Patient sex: M
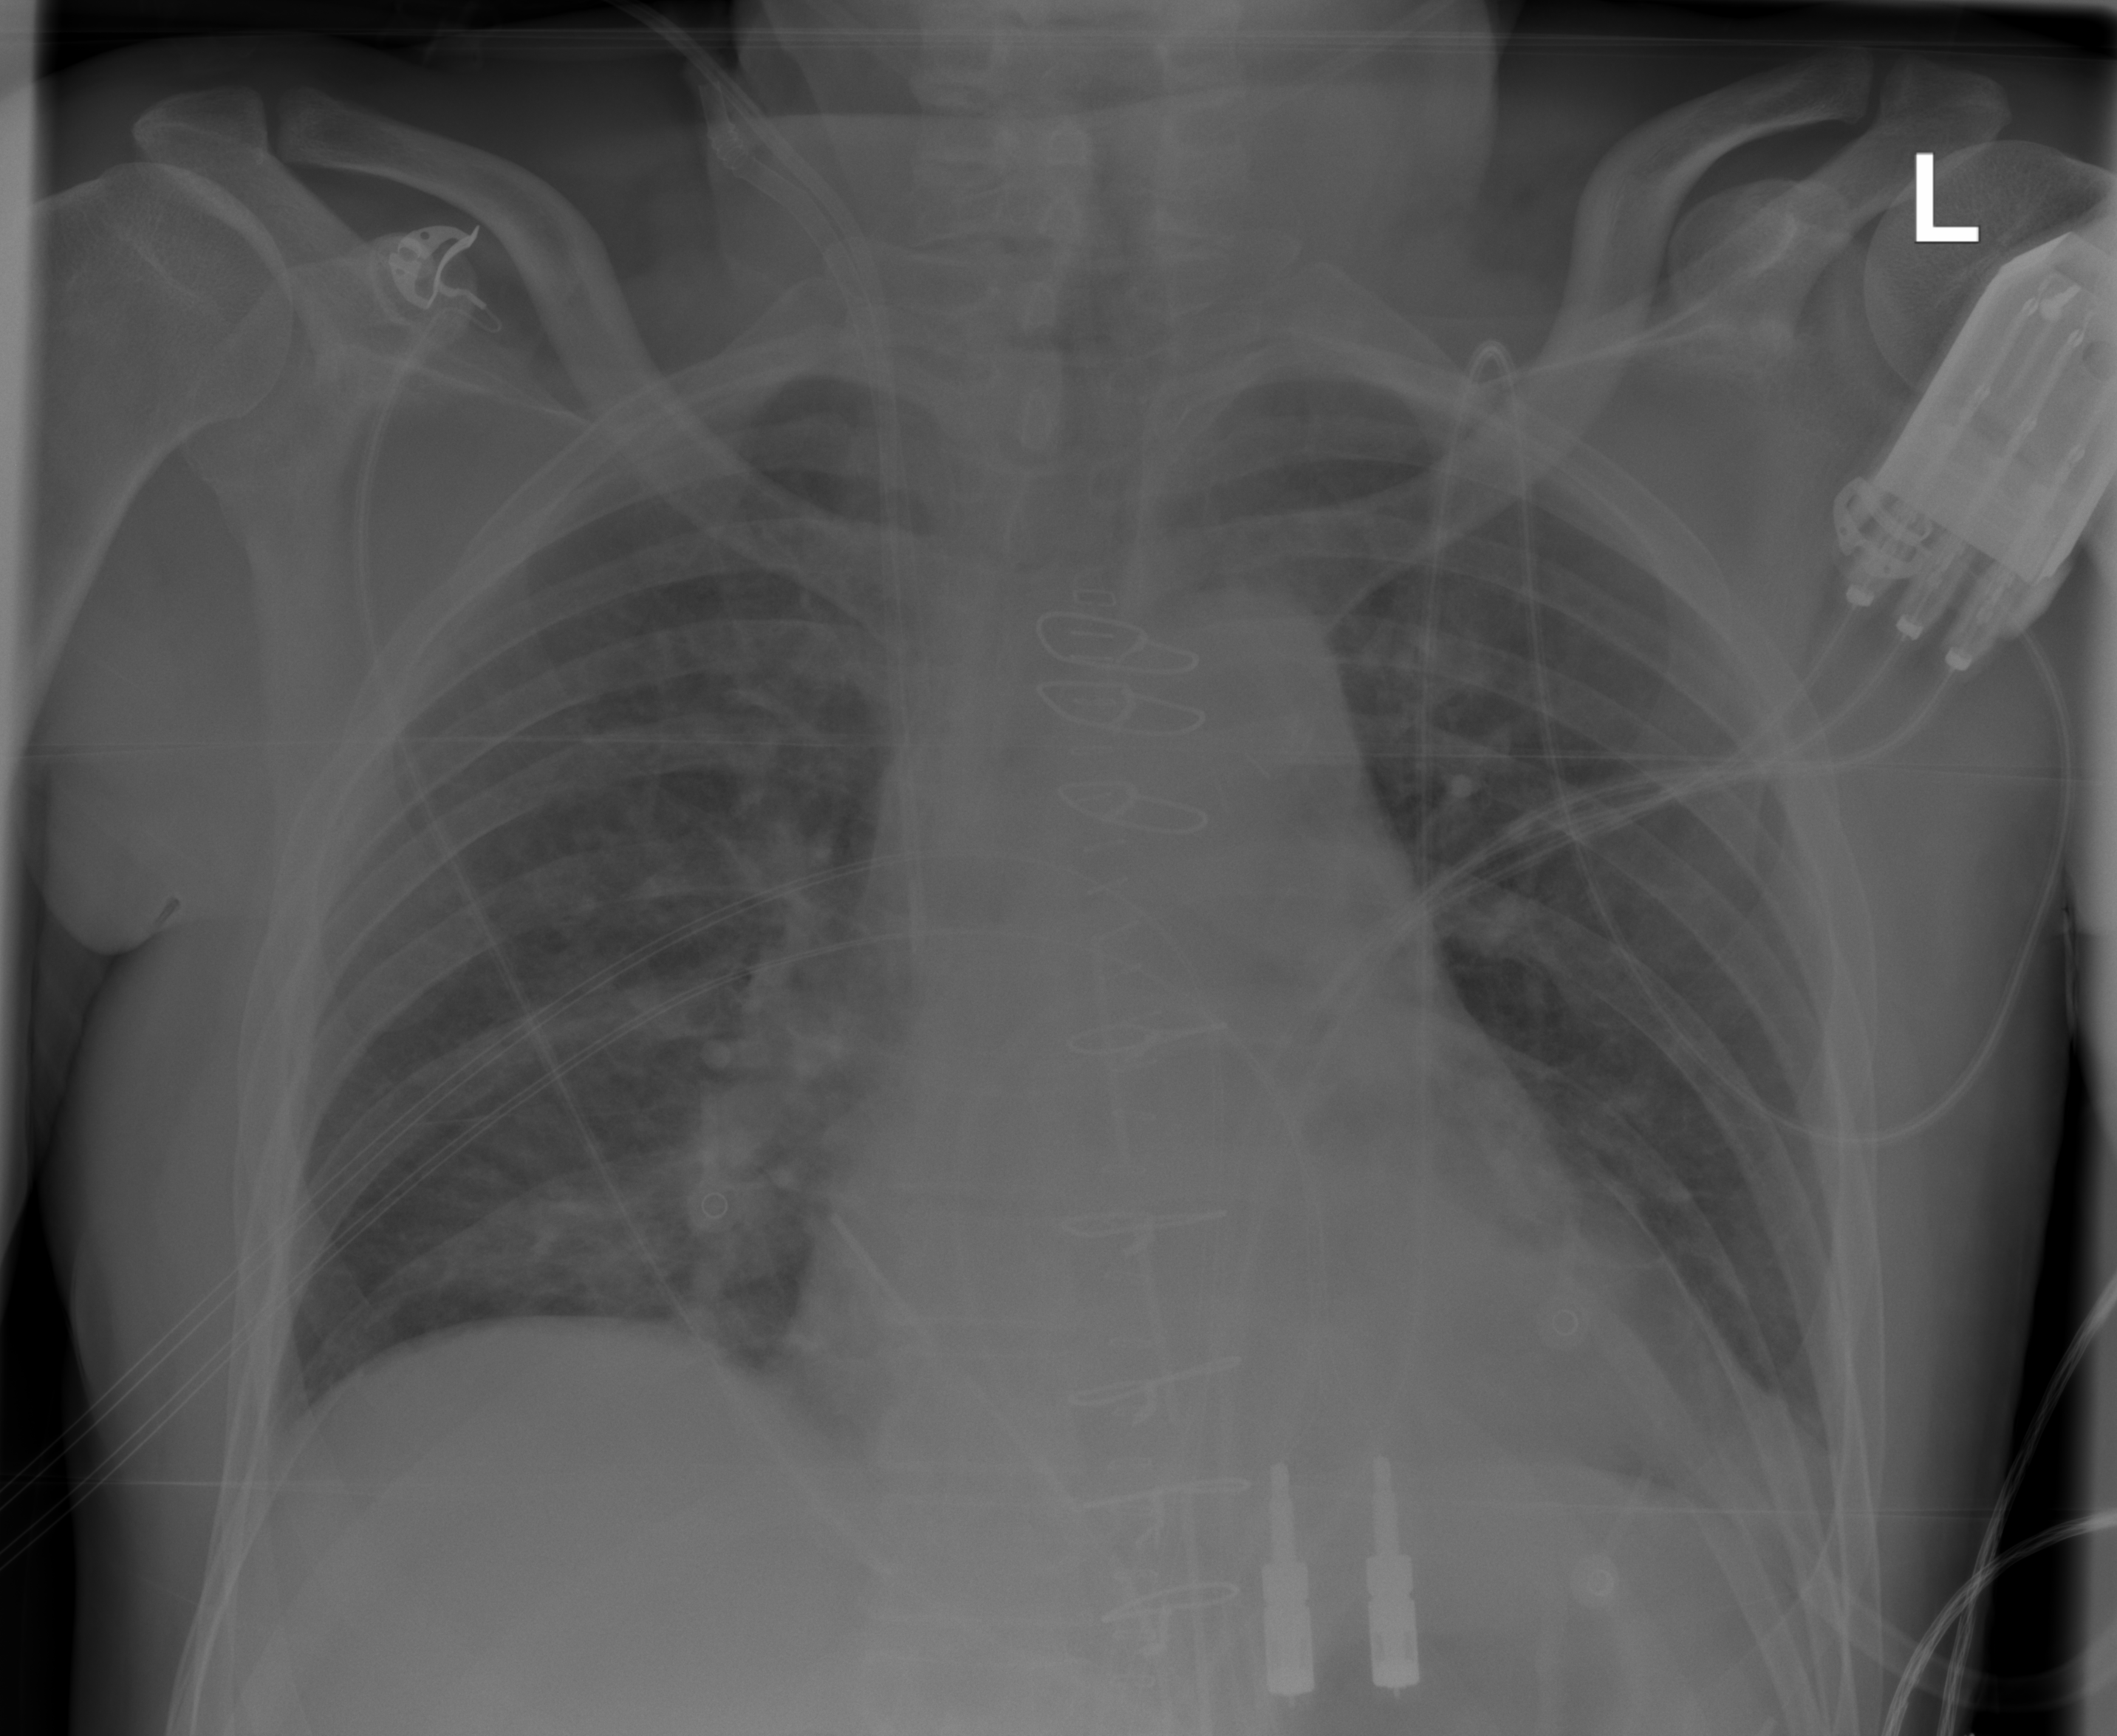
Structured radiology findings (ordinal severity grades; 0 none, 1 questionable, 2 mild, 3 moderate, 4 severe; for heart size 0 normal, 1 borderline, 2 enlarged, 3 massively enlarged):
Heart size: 2
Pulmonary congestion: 2
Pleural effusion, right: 0
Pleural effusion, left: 0
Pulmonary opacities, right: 0
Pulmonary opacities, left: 0
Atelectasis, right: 2
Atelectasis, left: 2